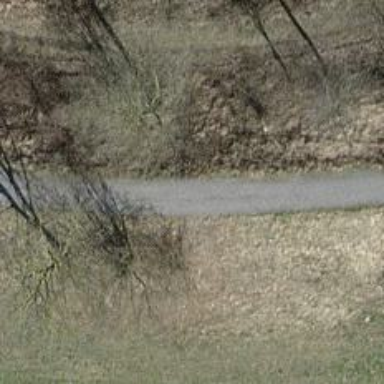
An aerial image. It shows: Gravel path.